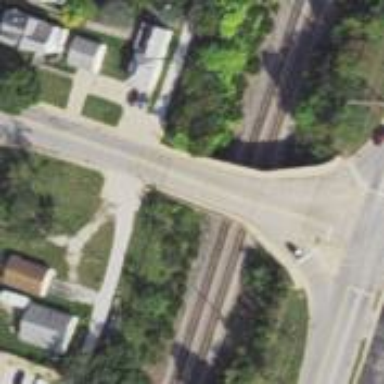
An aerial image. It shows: Railway crossing.